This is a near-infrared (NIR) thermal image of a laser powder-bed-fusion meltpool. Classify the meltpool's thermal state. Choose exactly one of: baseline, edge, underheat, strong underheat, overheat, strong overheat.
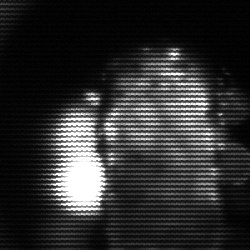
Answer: strong underheat